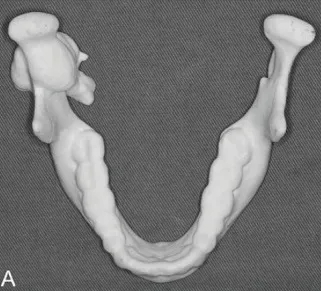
Computed tomography with solid prototype. Solid prototype in up.
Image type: radiology (ct)